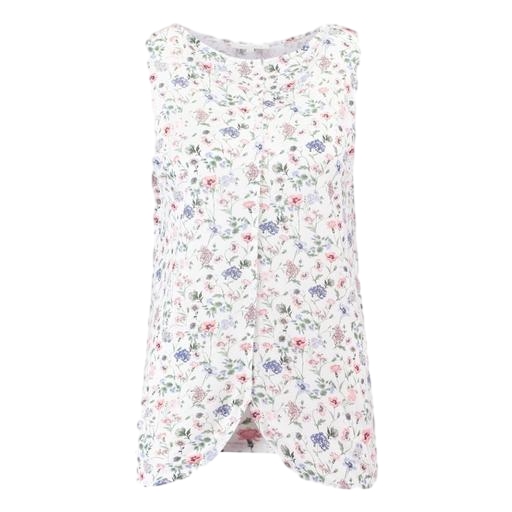
sleeveless floral-print shirt, white sleeveless floral blouse, sleeveless floral-print top, white background